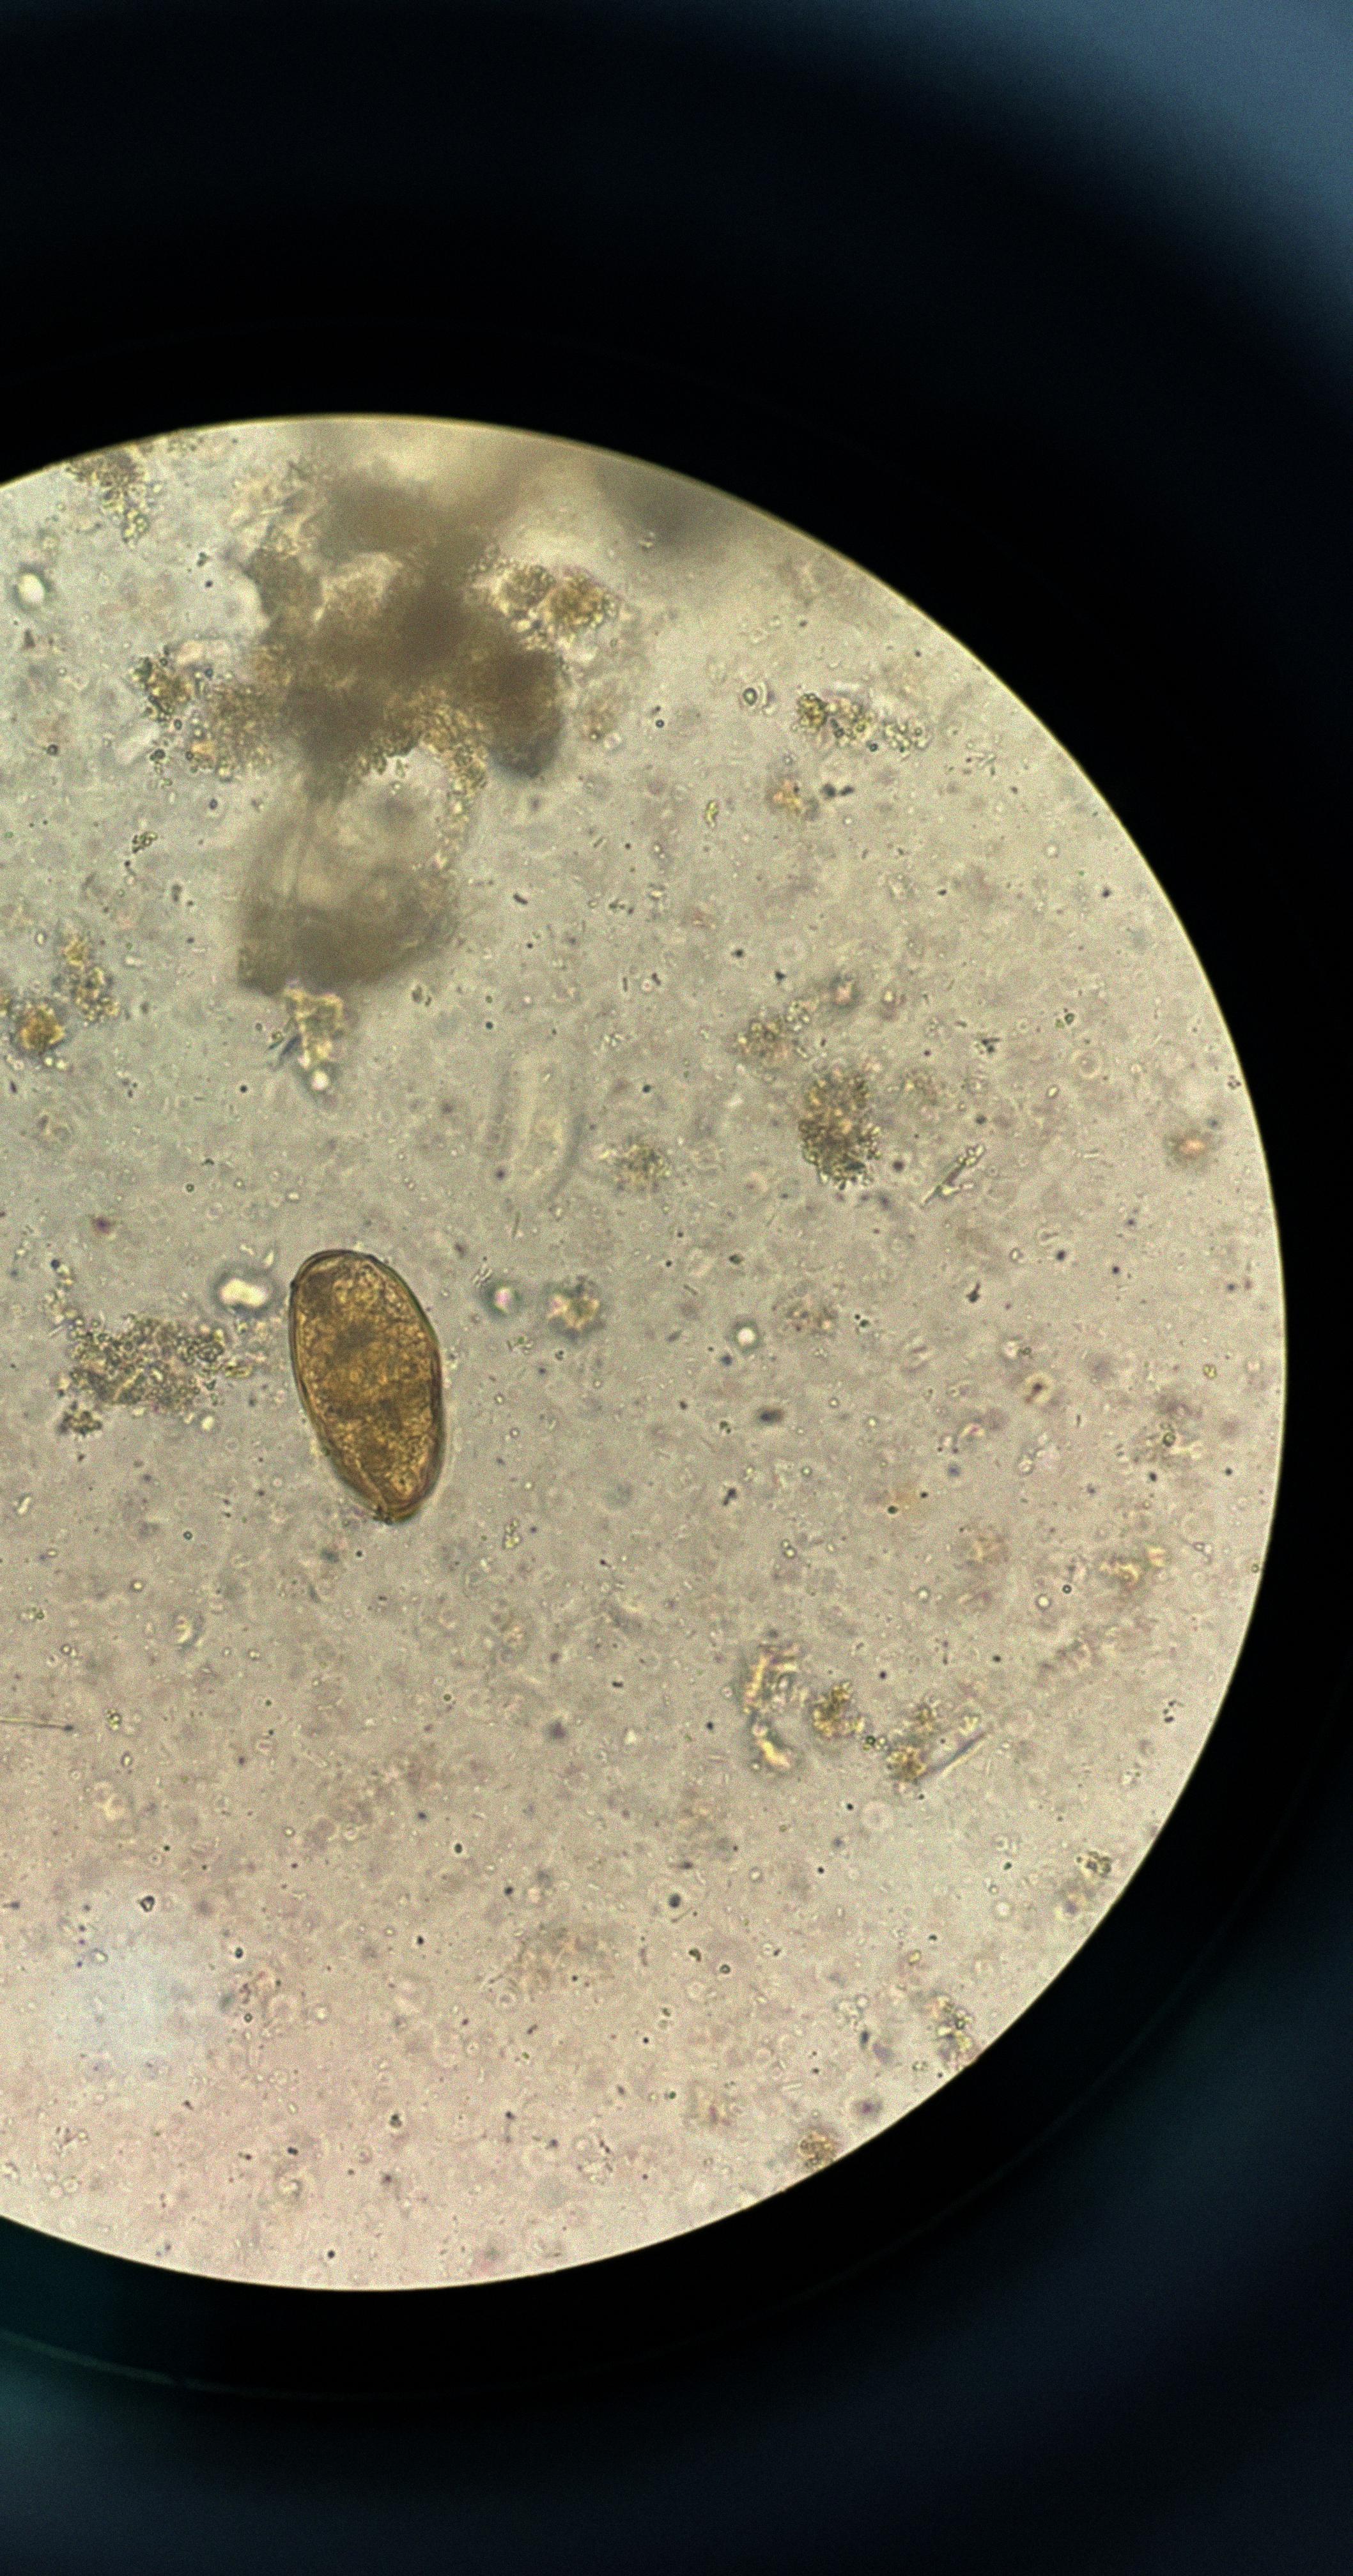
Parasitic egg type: Paragonimus spp